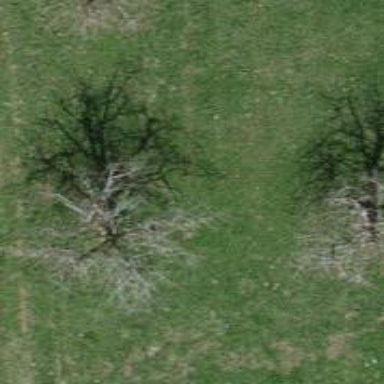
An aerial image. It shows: Deciduous tree with green leaves.